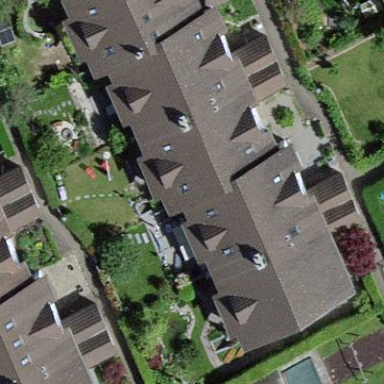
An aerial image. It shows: Terrace building.